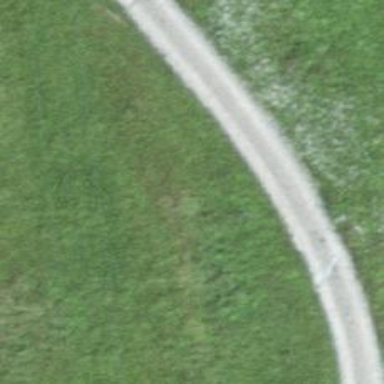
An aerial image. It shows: Path.